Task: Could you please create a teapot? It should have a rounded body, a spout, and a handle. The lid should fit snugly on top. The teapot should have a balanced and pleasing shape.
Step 101:
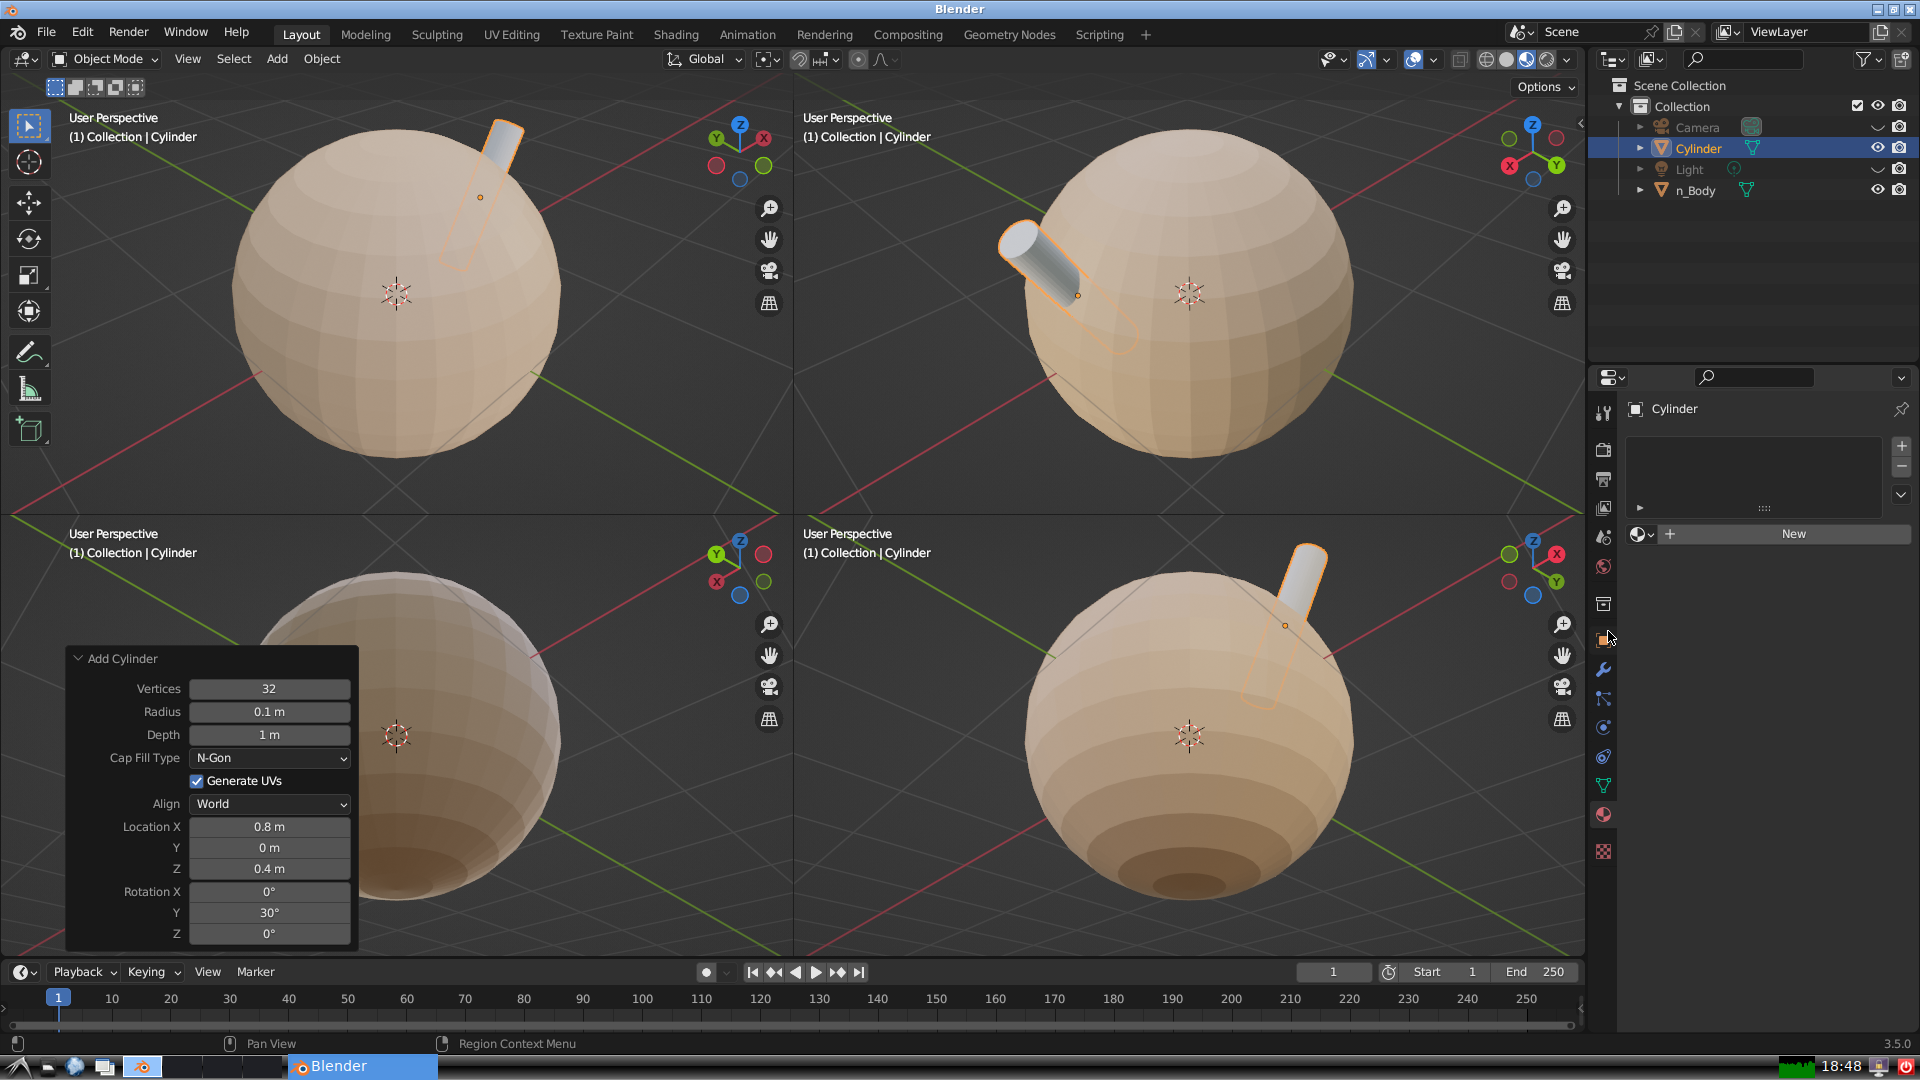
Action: click: no